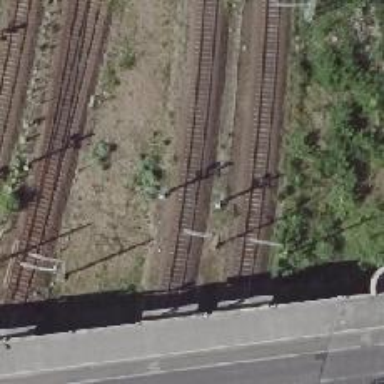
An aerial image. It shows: Railway signal.